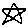
Label: star